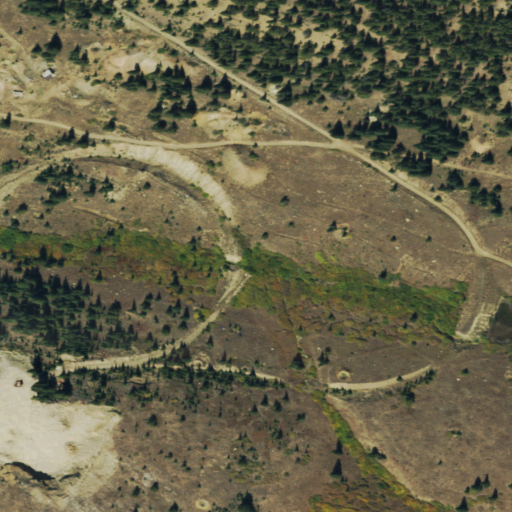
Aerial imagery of valley in Colorado named Alps Gulch containing shrub, evergreen forest, grassland, woody wetlands, herbaceous wetlands, and open development